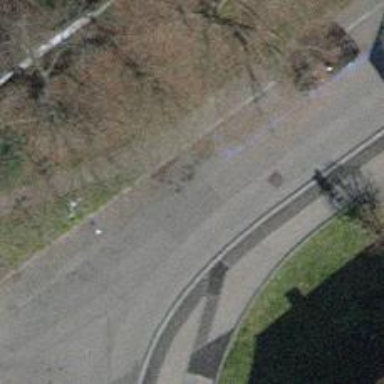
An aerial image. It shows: Residential road with separate asphalt sidewalk.